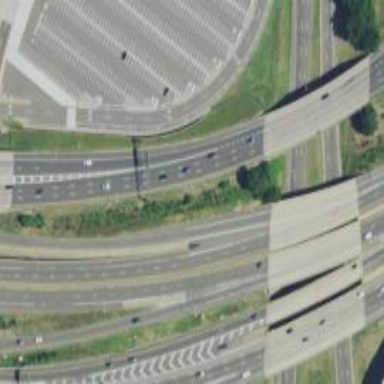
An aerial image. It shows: Motorway.